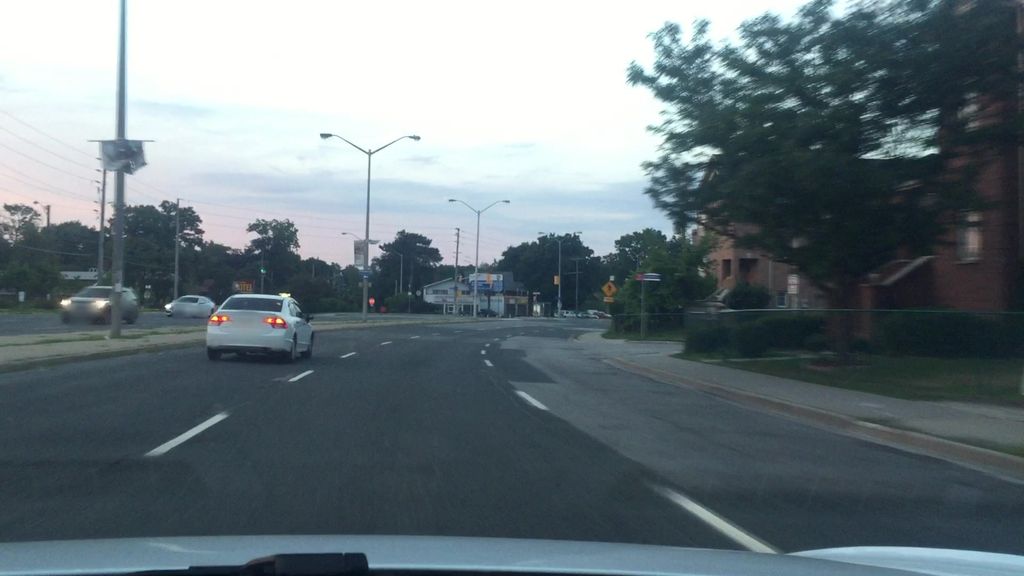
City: toronto